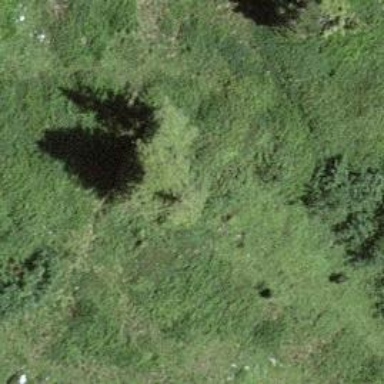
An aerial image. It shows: Single tag "natural: tree."